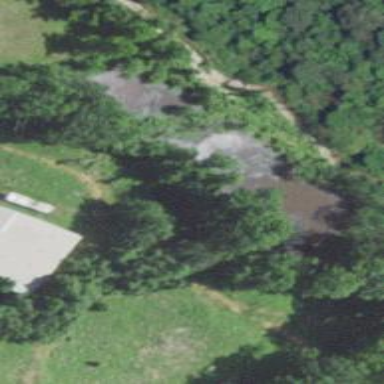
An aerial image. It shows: Serene pond surrounded by nature.